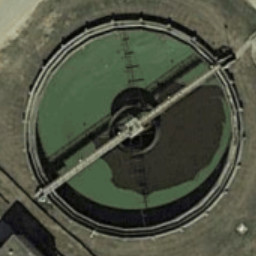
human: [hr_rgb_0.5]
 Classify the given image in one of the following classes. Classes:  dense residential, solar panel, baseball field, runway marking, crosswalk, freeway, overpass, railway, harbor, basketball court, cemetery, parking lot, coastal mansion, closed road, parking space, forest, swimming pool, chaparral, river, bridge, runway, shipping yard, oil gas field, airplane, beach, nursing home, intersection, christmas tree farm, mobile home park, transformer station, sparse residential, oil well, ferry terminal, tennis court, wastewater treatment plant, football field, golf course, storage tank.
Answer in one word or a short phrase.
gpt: wastewater treatment plant